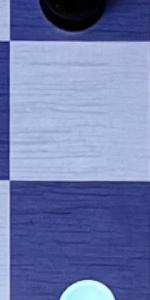
Label: Empty